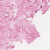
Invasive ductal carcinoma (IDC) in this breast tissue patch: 0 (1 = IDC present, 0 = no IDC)